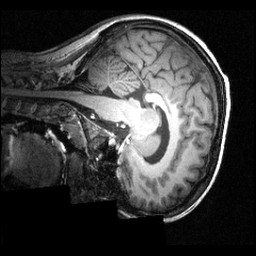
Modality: T1w
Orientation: sagittal
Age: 16
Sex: female
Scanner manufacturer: siemens
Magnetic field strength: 3.951 T
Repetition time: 1.5 s
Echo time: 0.00335 s